Brain MRI, t1w sequence, axial 2D slice.
Patient: age 35, sex F, weight 95 kg, height 1.95 m
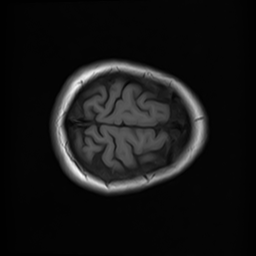